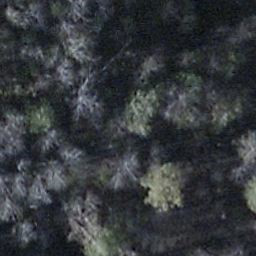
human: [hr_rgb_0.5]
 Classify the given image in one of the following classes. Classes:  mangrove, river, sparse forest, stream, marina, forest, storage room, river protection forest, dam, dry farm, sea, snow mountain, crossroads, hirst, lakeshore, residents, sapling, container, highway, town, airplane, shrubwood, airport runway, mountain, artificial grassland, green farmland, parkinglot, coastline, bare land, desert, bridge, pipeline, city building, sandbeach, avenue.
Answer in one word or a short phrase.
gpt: shrubwood